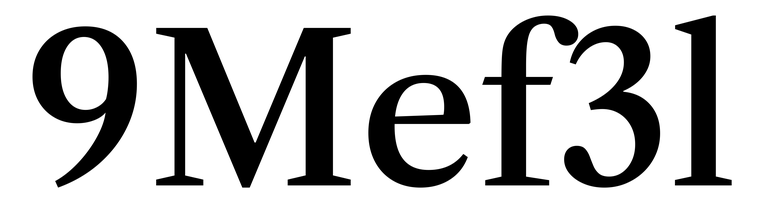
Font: LibreCaslonText_Medium